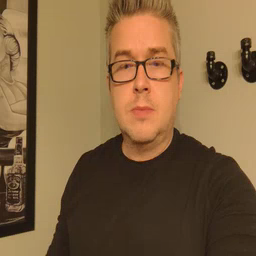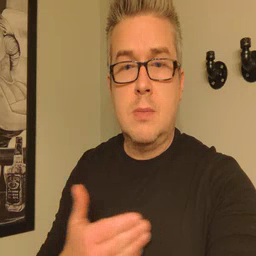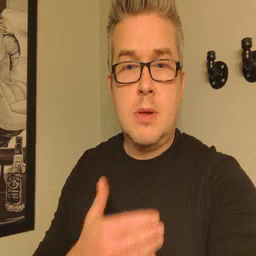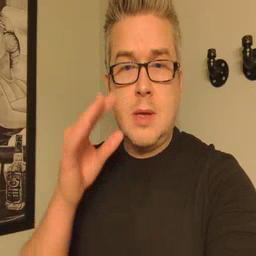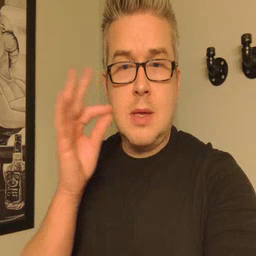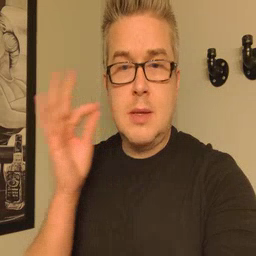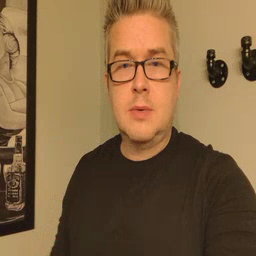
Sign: kitty